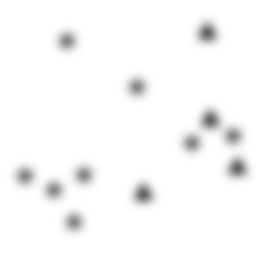
Squares: 0
Triangles: 4
Stars: 8
Total shapes: 12